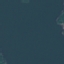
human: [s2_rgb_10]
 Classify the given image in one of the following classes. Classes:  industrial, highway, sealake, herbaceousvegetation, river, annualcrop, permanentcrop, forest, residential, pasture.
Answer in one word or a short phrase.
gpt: SeaLake